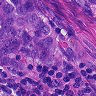
Metastatic tissue present: yes